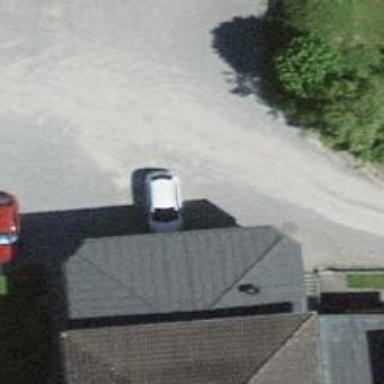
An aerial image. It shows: Unpaved driveway that serves as service road.